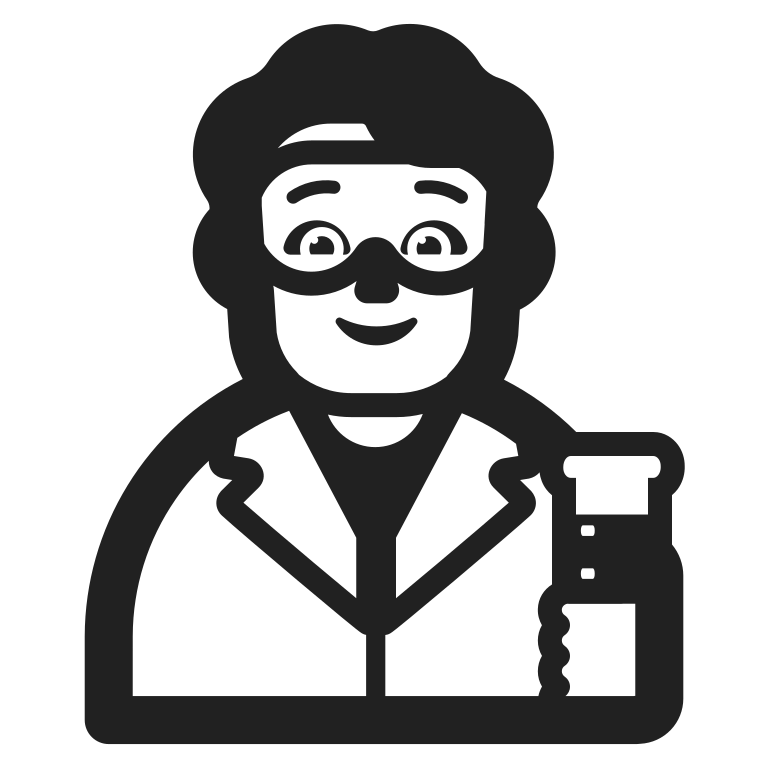
scientist high contrast default